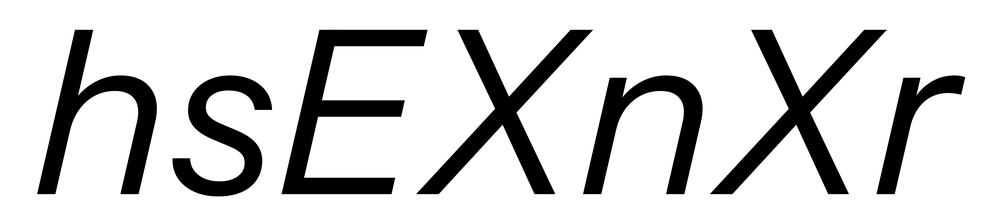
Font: InstrumentSans-Italic_Italic